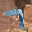
Label: 7